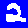
Digit: 2